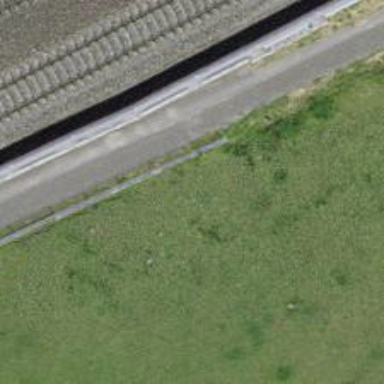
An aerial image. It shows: Track with grade 1 quality.